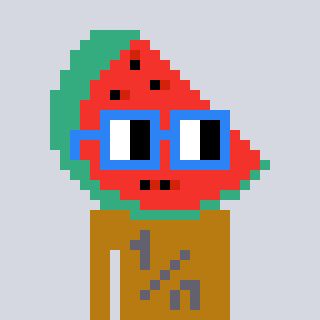
a pixel art character with square blue glasses, a watermelon-shaped head and a gold-colored body on a cool background